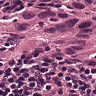
Metastatic tissue present: yes